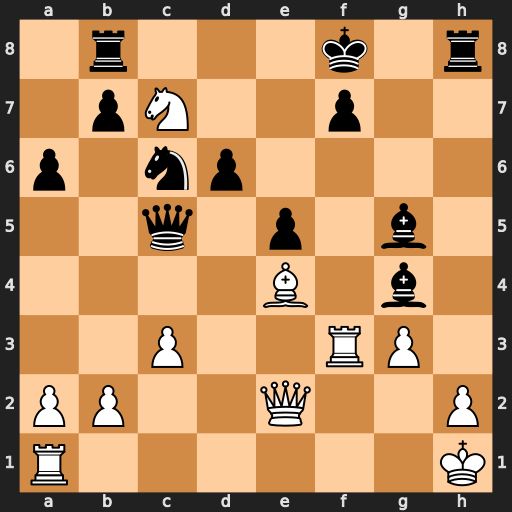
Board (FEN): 1r3k1r/1pN2p2/p1np4/2q1p1b1/4B1b1/2P2RP1/PP2Q2P/R6K
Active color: w
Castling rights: -
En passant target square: -
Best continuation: Rxf7+ Kxf7 Rf1+ Ke7 Qxg4 Rbg8 Qe6+ Kd8 b4 Nd4 Qxg8+ Rxg8 bxc5